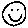
Label: smiley face